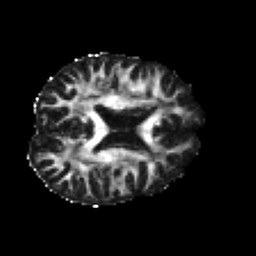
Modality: FA
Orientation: axial
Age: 31
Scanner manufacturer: philips
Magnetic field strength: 3 T
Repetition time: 8.591 s
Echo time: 0.1268 s